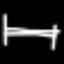
Label: bed